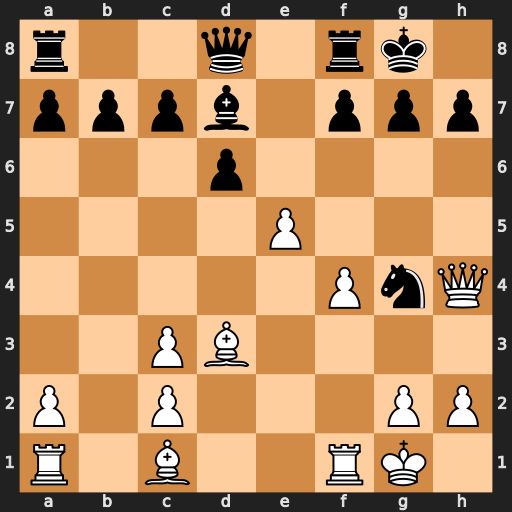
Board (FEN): r2q1rk1/pppb1ppp/3p4/4P3/5PnQ/2PB4/P1P3PP/R1B2RK1
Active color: w
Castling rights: -
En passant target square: -
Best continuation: Qxh7#